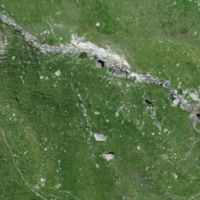
EUNIS habitat code: 26
Species observed at this site:
Arnica montana